Interaction volume radius: 5 \u00c5
Interaction volume height: 30 \u00c5
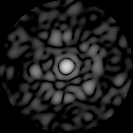
Disorder parameter: 0.8226